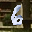
Label: 6